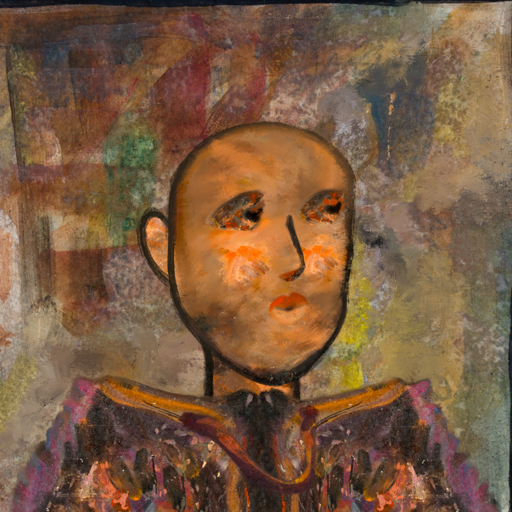
Background: Mosgoul, Head And Neck Side: Gypsy_Queen, Face Side: Gypsy_Queen, Bust: Gypsy_Queen, Hair Side: Blank, Head Accessory: Blank, Second Necklace: Comrade, Necklace: Blank, Baby: Blank